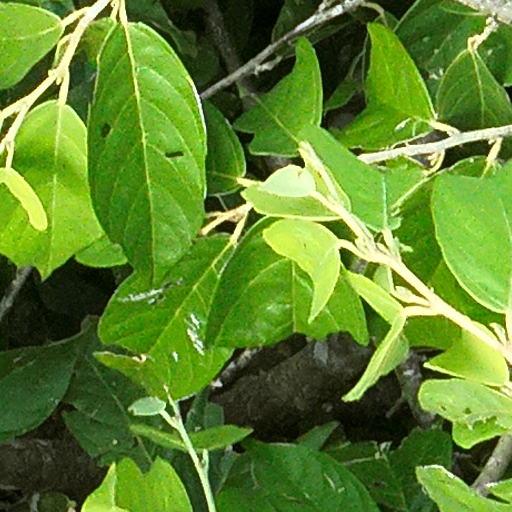
Species: Quararibea stenophylla
GBIF accepted scientific name: Quararibea stenophylla
Crown area (m\u00b2): 109.313